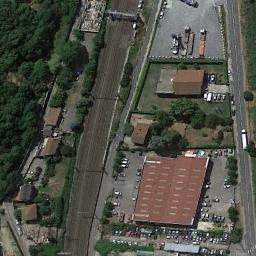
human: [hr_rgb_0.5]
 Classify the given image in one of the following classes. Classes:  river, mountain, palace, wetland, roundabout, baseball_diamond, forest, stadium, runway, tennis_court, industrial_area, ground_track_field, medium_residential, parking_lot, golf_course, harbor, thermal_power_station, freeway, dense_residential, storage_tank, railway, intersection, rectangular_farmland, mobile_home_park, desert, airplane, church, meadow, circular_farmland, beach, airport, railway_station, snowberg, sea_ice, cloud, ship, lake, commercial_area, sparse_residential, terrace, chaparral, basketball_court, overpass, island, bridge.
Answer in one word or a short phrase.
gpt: railway